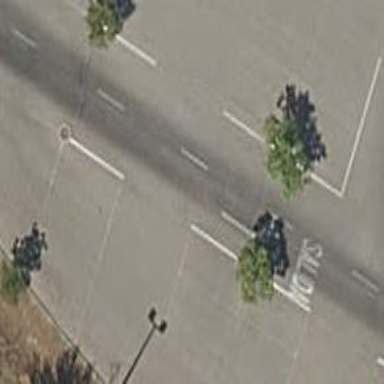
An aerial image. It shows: Parking aisle designated as service road.